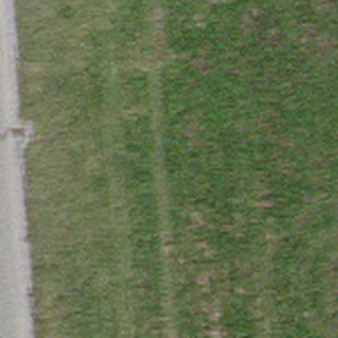
Label: other